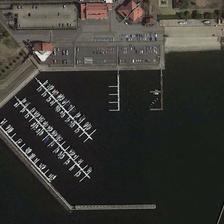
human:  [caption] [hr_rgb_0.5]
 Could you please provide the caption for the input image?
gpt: many boats are in a port near a wharf .

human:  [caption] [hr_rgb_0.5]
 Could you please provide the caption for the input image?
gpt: many boats are in a port near a wharf .

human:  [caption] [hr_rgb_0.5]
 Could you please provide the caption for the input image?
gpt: many boats are in a port near a wharf .

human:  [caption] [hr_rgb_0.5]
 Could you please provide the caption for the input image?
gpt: many boats are in a port near a wharf .

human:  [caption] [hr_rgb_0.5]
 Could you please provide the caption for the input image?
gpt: many boats are in a port near a wharf .